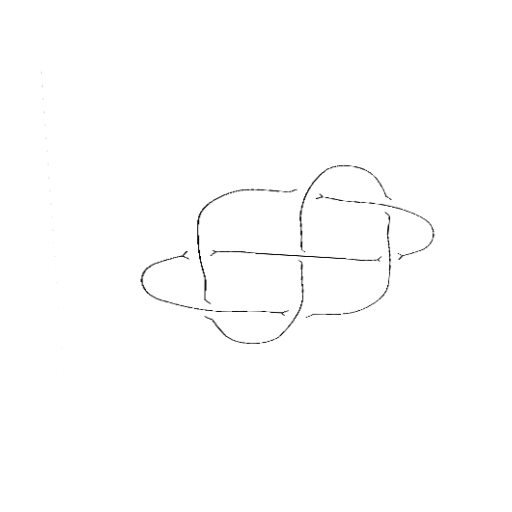
Crossing number: 7